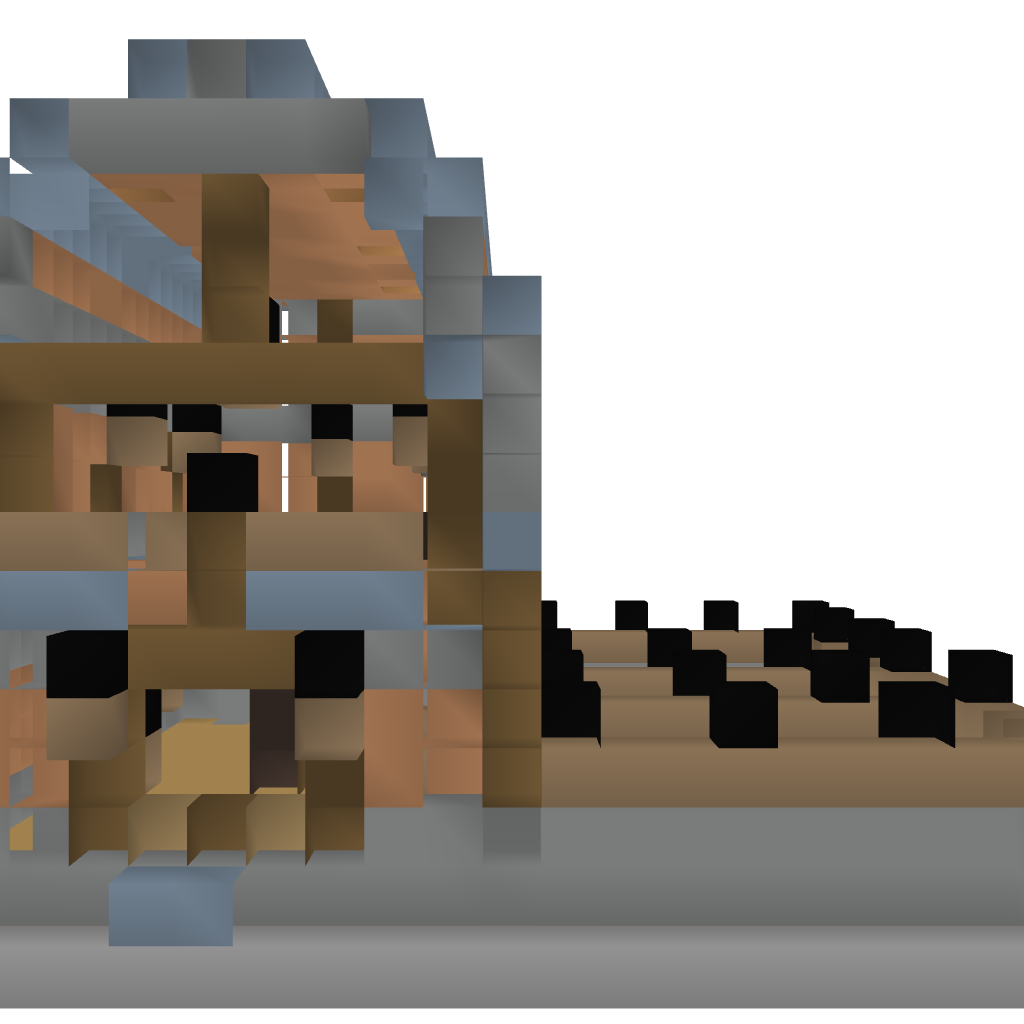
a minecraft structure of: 3 Stall Barn